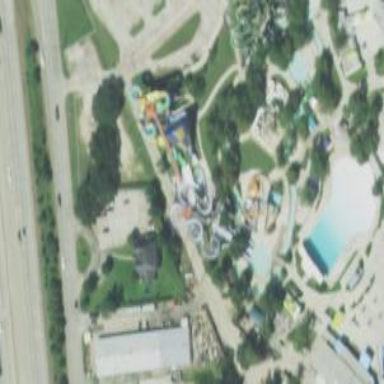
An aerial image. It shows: Water slide designed for family rafting.